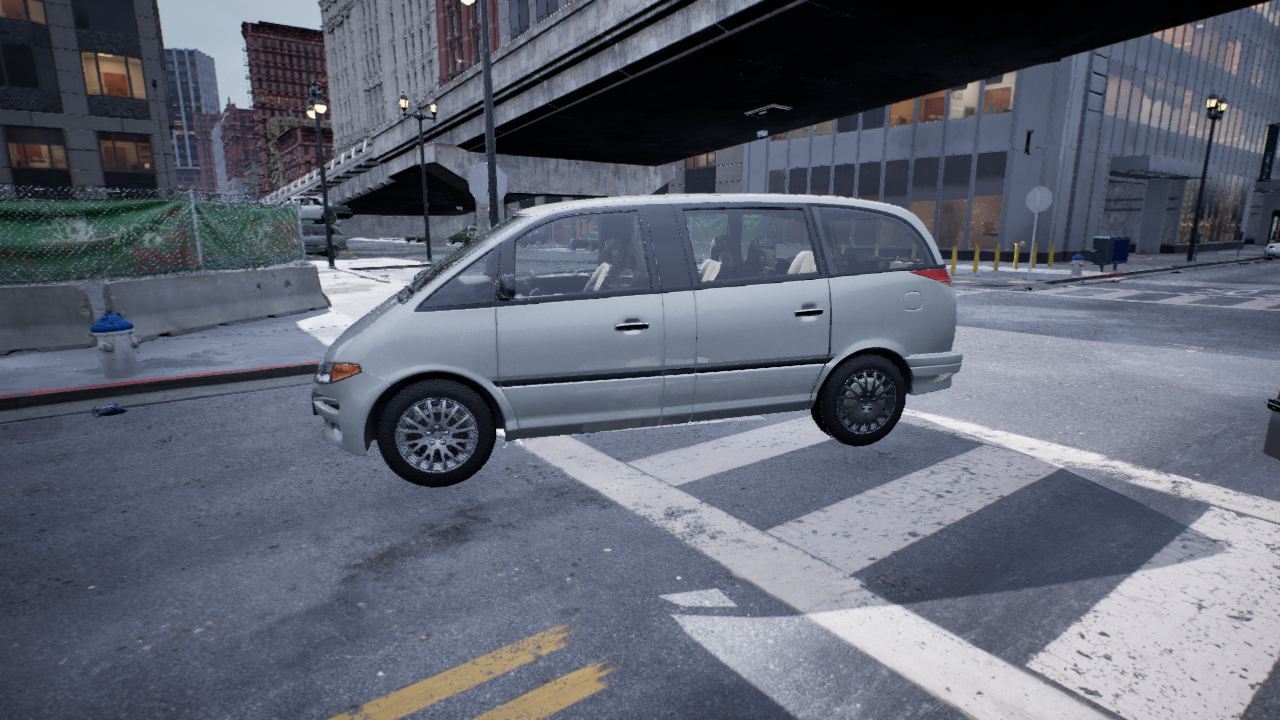
Venue: intersection
Lighting: overcast
Vehicle rig: minivan